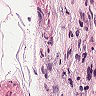
Metastatic tissue present: yes